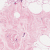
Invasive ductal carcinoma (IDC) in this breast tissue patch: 0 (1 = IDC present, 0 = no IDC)